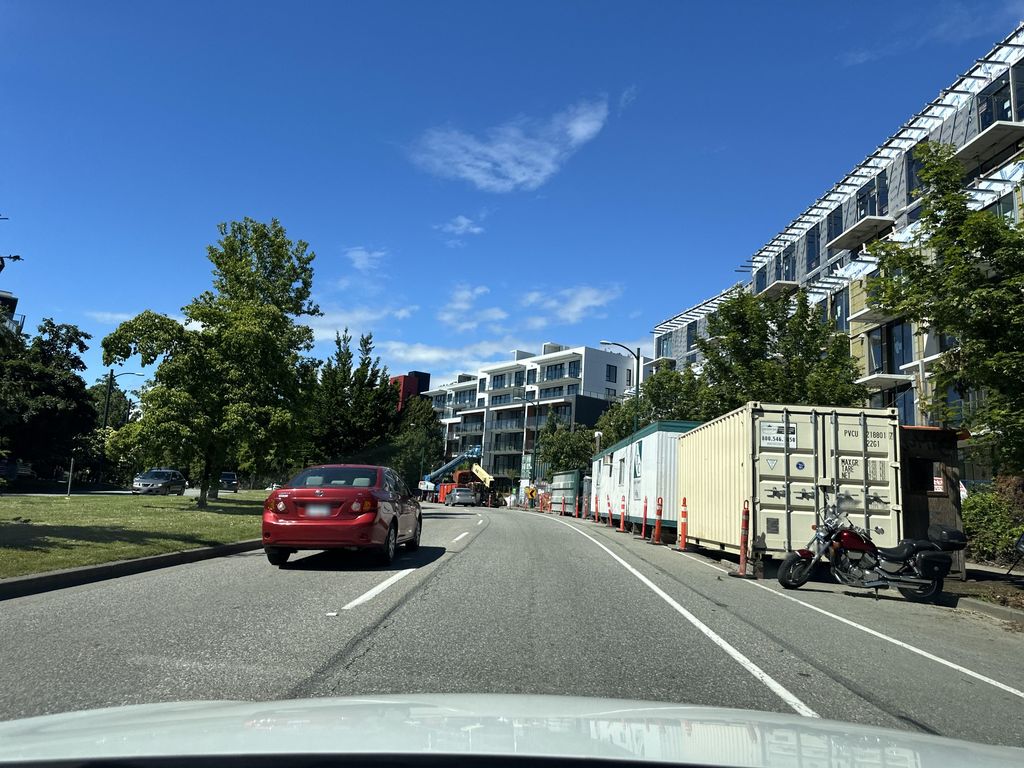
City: vancouver